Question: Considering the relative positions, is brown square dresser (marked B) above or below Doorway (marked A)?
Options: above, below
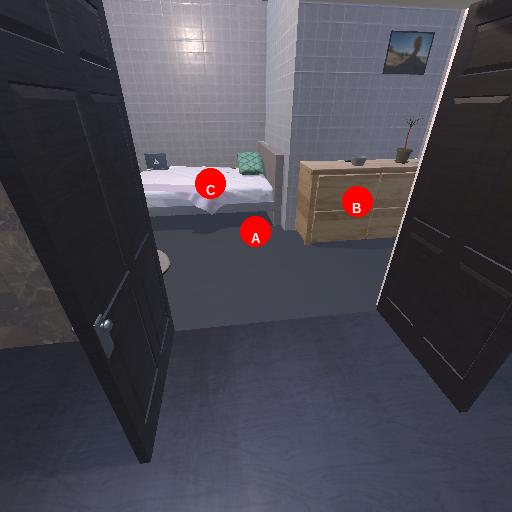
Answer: above